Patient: sex M, age 35
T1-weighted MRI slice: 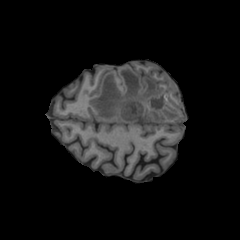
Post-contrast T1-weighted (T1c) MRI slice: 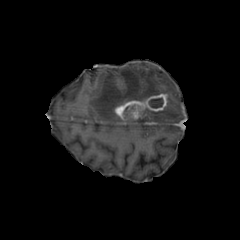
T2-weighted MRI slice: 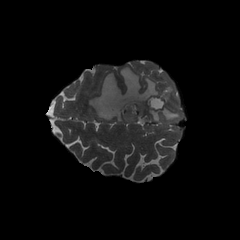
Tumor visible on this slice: yes
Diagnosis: Glioblastoma, IDH-wildtype
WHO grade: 4